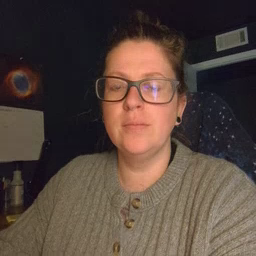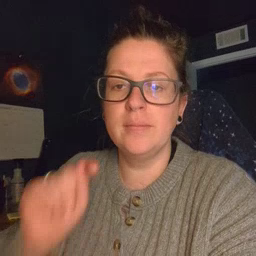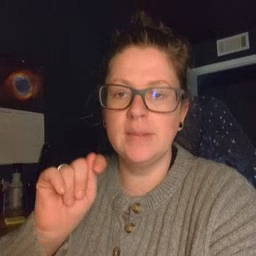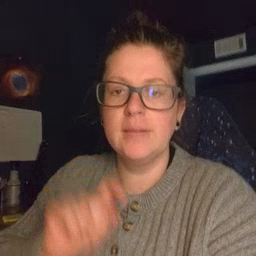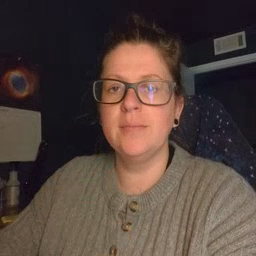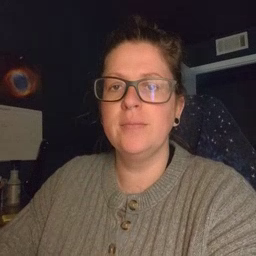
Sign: potty